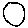
Label: circle